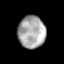
Tissue: prostate
Cell type: T cells
Senescence score: 0.2815
Nuclear area (px): 866
Mean DAPI intensity: 167.268